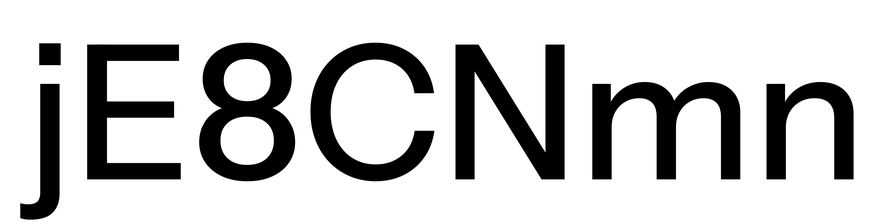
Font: InstrumentSans_Medium